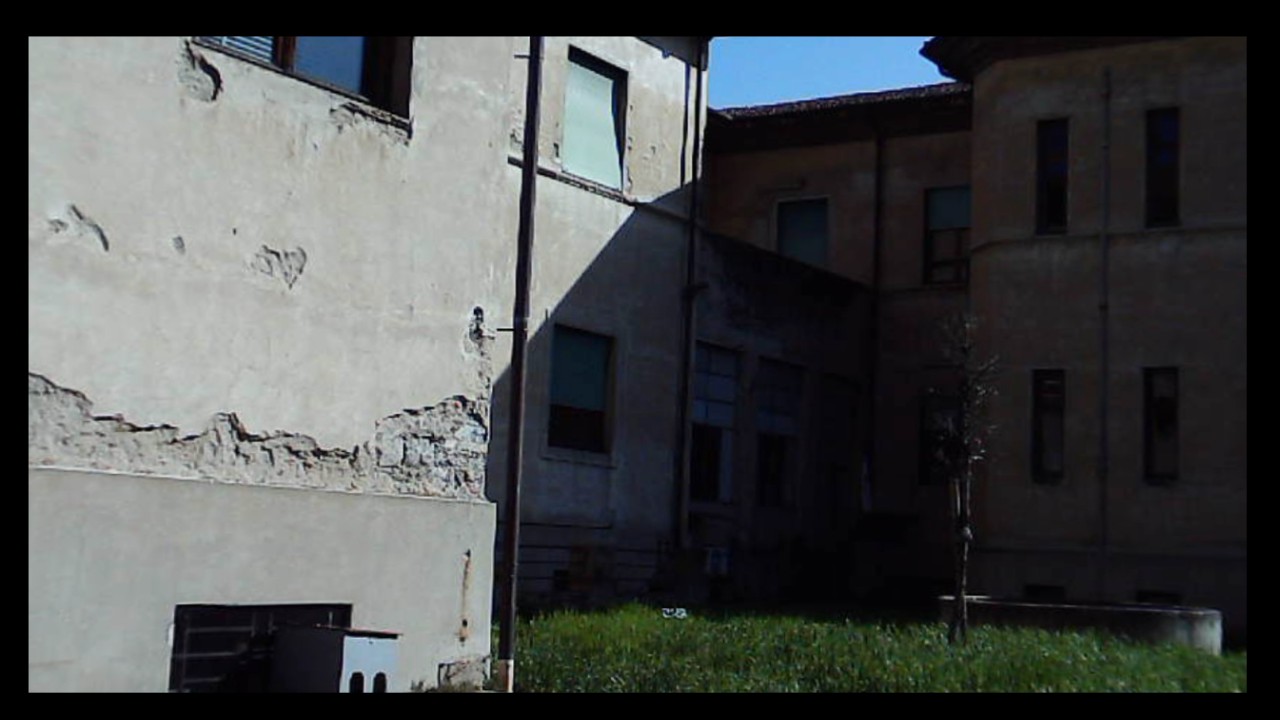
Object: Betafpv air75